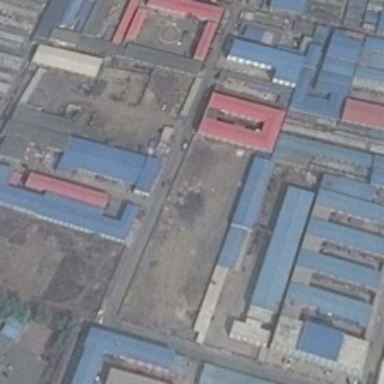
Many buildings are in an industrial area .